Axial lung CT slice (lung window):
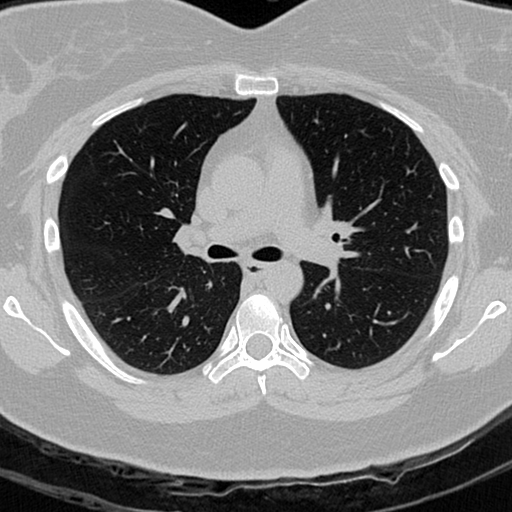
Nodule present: no